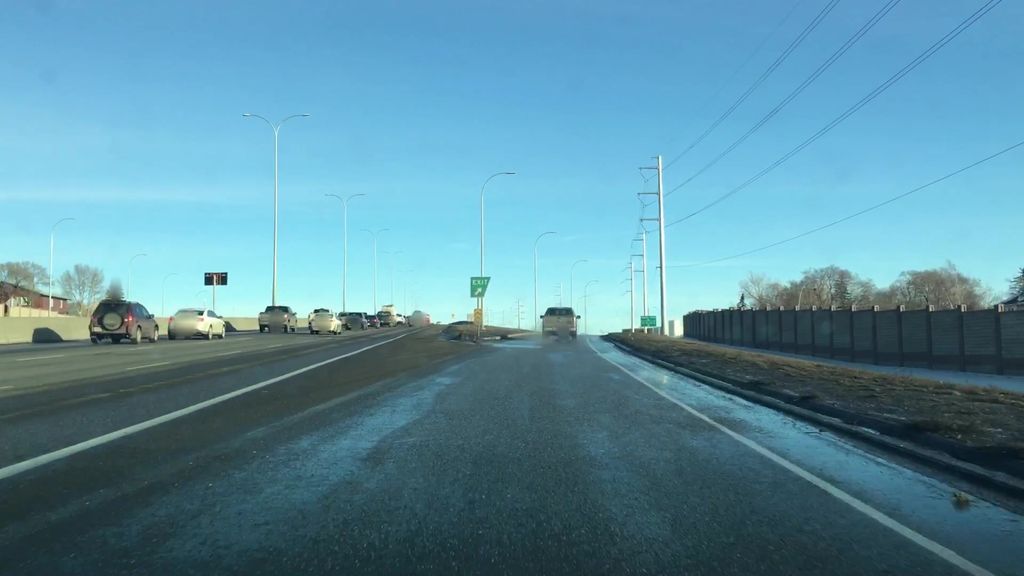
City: calgary